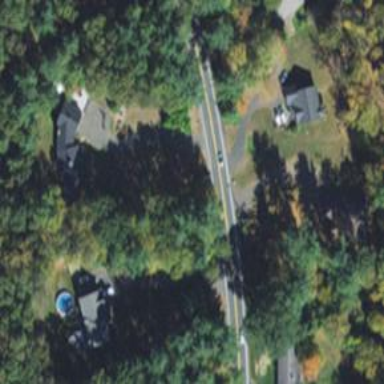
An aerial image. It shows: Driveway.